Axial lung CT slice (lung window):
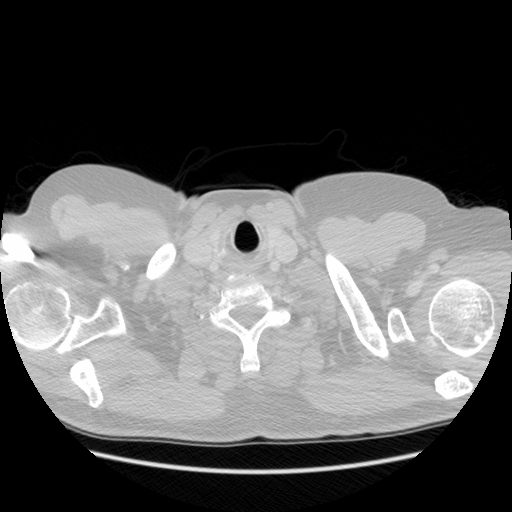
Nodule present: no